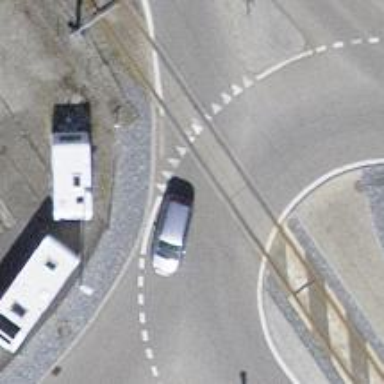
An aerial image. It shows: Railway level crossing.